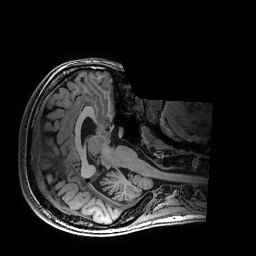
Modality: T1w
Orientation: axial
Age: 22
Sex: female
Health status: healthy
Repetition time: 2.53 s
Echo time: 0.0034 s